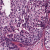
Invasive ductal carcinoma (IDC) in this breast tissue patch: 0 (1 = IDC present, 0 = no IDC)